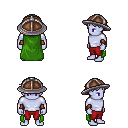
a pixel art fantasy rpg character, male body template, dark elf, purple skin, green cape, red pants, white short bangs hairstyle, chain helm, leather bracers, four views (front, back, left, right), 2x2 character sprite sheet, small pixel art, hard edges, no anti-aliasing